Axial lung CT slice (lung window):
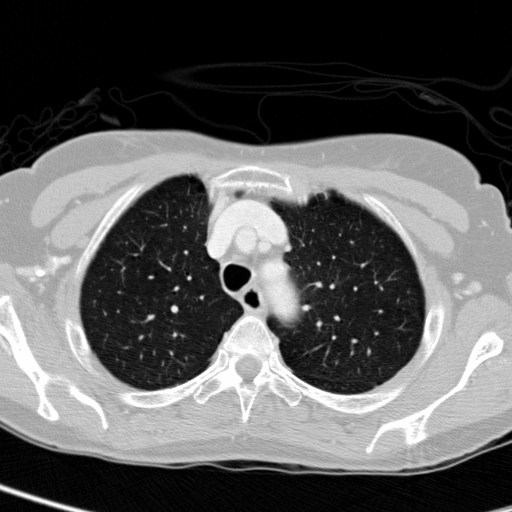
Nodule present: no